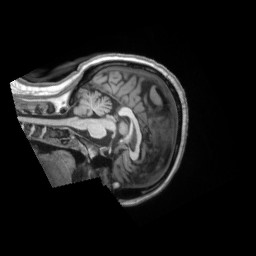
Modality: T1w
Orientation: sagittal
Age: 47
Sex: female
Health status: ill
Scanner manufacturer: siemens
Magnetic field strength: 3 T
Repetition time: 2.2 s
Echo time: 0.00157 s